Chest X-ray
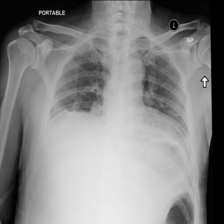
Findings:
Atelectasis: negative
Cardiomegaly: negative
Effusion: negative
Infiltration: negative
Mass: negative
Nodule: negative
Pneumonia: negative
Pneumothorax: negative
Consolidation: positive
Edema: negative
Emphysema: negative
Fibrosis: negative
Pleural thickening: negative
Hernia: negative